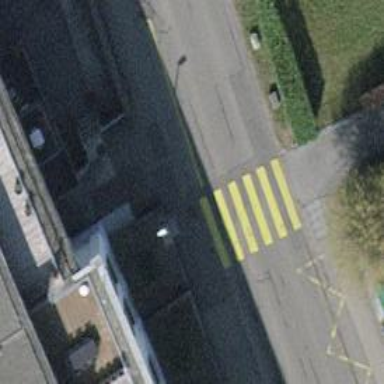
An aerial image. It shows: Marked road crossing.